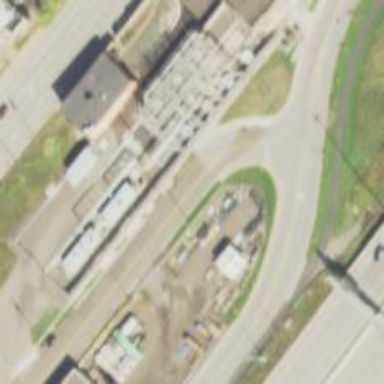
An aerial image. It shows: Power substation.